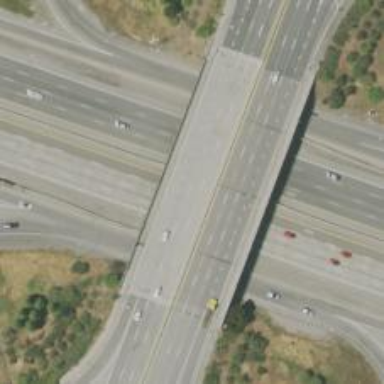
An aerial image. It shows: Bridge on trunk expressway.